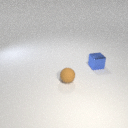
small blue metal cube to the right of small brown rubber sphere